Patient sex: F
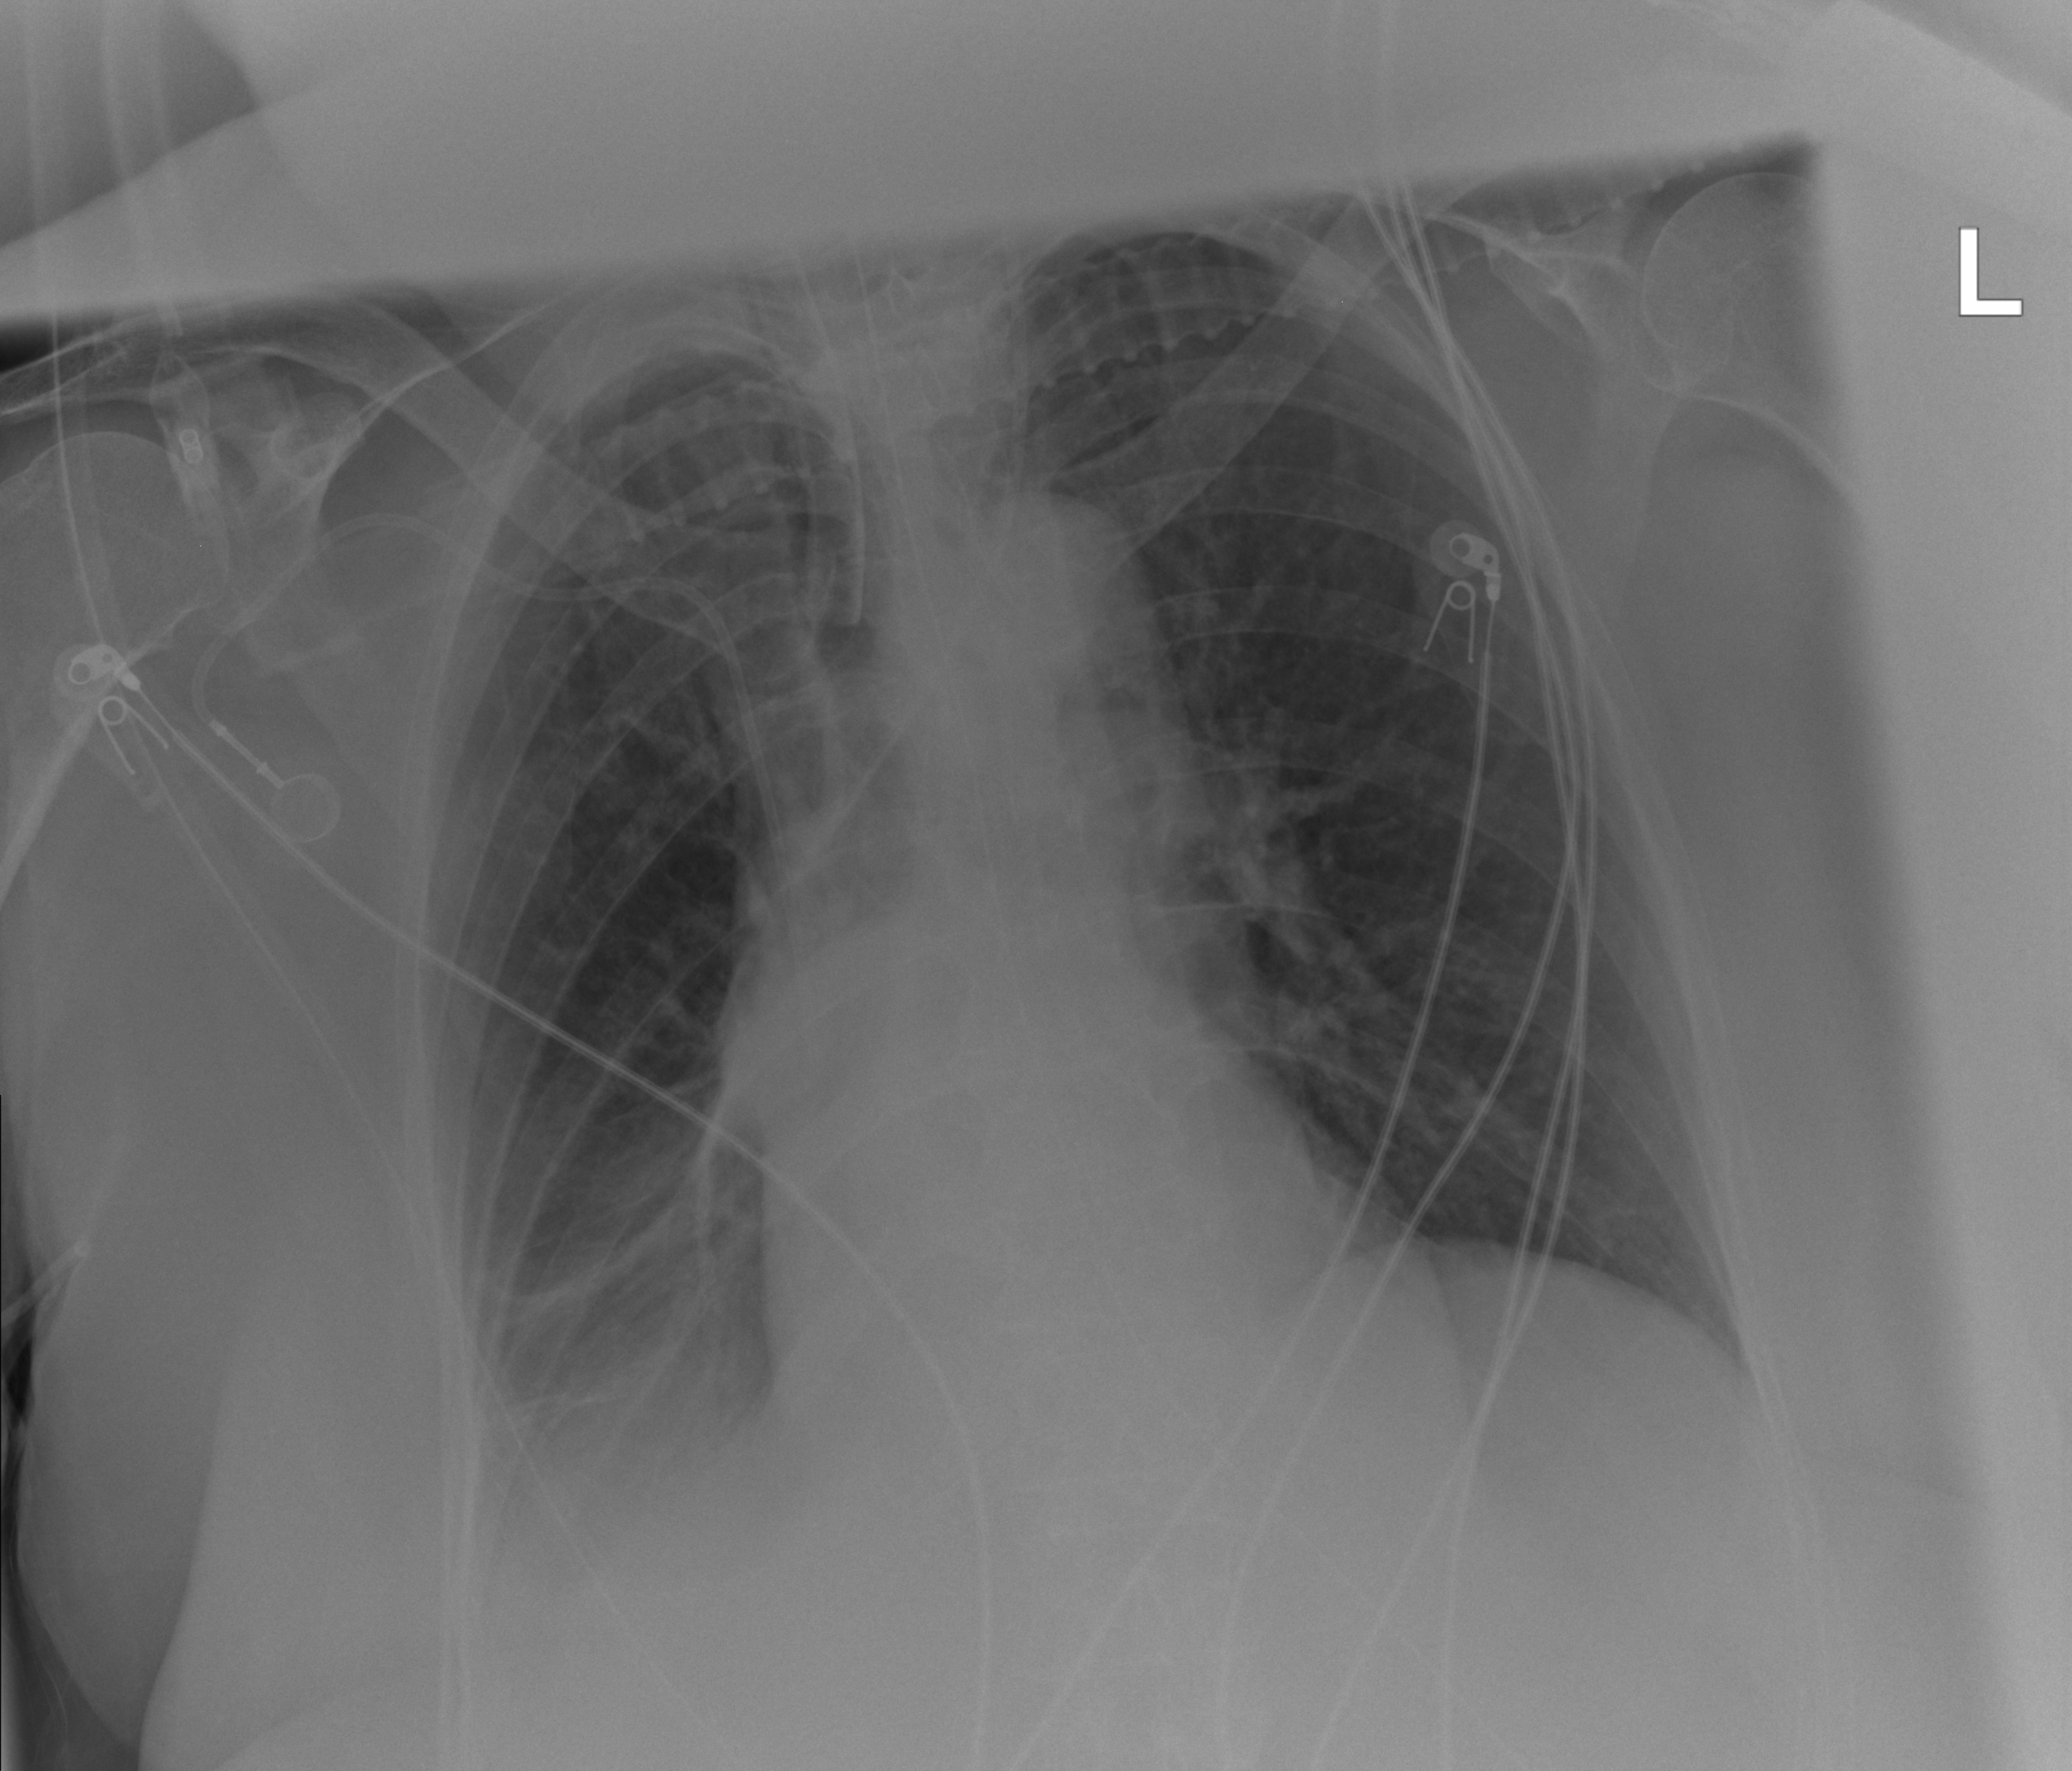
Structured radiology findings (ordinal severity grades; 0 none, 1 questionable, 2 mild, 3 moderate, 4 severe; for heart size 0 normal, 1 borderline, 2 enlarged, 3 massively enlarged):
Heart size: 0
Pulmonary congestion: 0
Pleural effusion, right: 2
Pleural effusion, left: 0
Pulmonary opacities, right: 0
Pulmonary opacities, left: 0
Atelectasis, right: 2
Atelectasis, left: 0